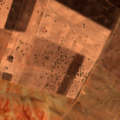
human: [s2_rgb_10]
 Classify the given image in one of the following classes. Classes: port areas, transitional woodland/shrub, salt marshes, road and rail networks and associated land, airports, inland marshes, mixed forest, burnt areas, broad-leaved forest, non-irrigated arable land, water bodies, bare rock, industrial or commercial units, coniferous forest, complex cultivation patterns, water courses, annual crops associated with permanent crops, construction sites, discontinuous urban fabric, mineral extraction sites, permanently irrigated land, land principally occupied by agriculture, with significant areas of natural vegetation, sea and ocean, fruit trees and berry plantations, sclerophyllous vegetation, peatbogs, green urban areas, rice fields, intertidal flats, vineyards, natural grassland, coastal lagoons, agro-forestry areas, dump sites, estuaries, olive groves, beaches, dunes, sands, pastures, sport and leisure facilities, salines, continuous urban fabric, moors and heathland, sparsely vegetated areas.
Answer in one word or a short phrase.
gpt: non-irrigated arable land, olive groves